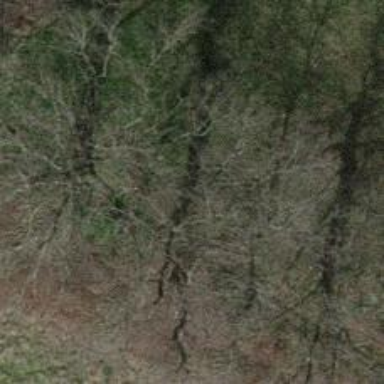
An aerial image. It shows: Beautiful tree in nature.